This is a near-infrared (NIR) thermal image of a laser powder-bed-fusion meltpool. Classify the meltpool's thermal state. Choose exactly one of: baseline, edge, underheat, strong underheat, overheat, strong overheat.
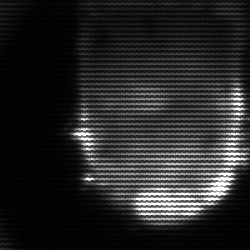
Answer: baseline